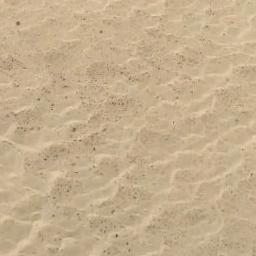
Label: desert